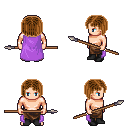
a pixel art fantasy rpg character, male body template, human, light skin, lavender cape, robe skirt, brown pageboy hairstyle, black shoes, spear, four views (front, back, left, right), 2x2 character sprite sheet, small pixel art, hard edges, no anti-aliasing